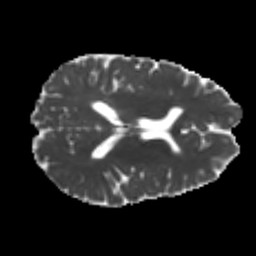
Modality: MD
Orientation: axial
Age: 22
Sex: male
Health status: healthy
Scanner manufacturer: philips
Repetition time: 7.476 s
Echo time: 0.08753 s